二年级 · 度量几何学
下列图形中，只有 2 个直角的是（）。
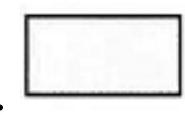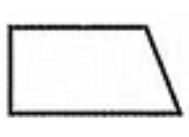
A.

B.

c. $\Delta$
答案: B